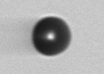
Label: bead